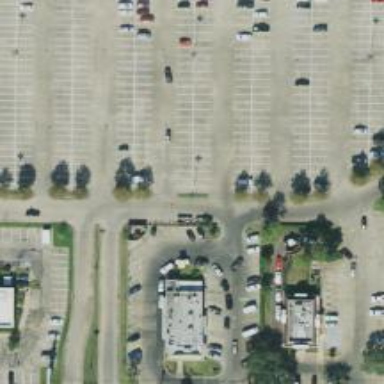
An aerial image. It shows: Parking space is available.